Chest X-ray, PA view. Patient: 43 years old, sex F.
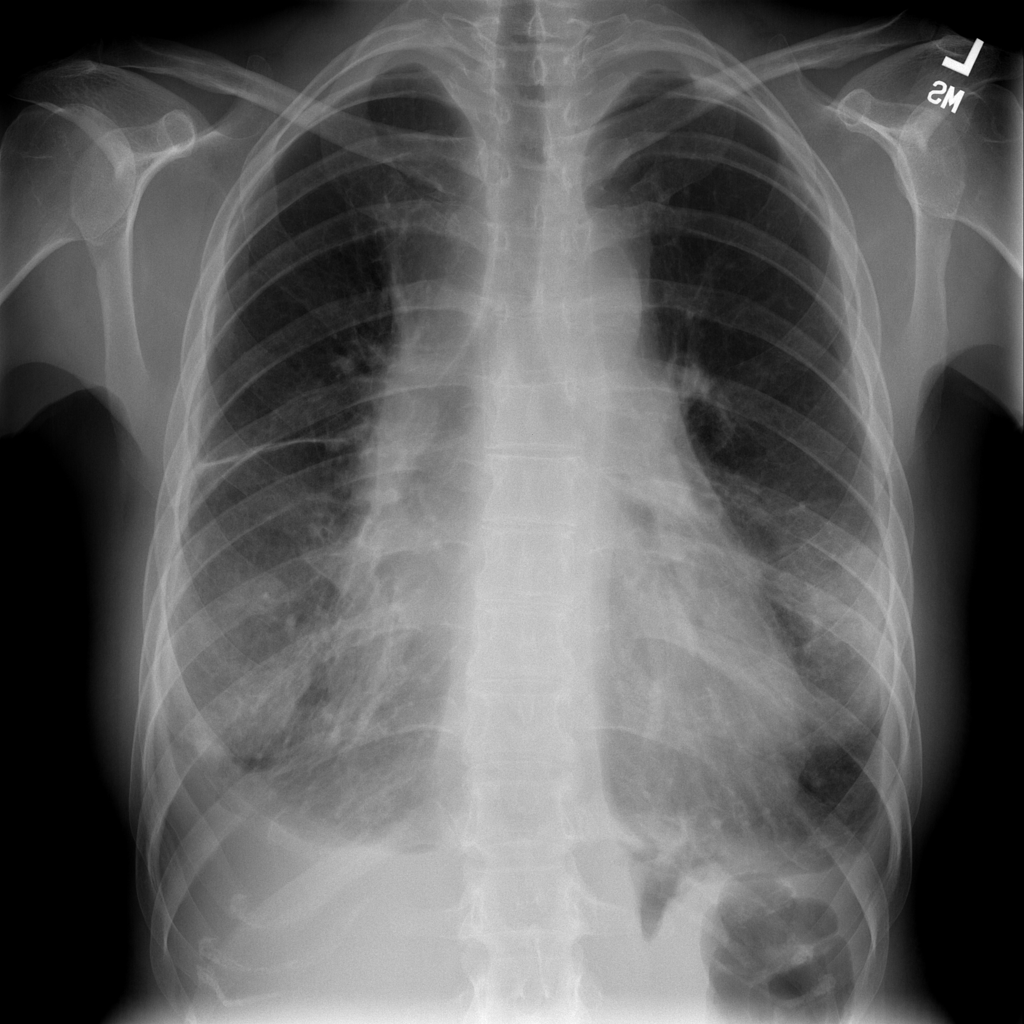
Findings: Consolidation, Effusion, Pneumonia